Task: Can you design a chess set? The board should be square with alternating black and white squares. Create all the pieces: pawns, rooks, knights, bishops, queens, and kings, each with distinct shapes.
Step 3358:
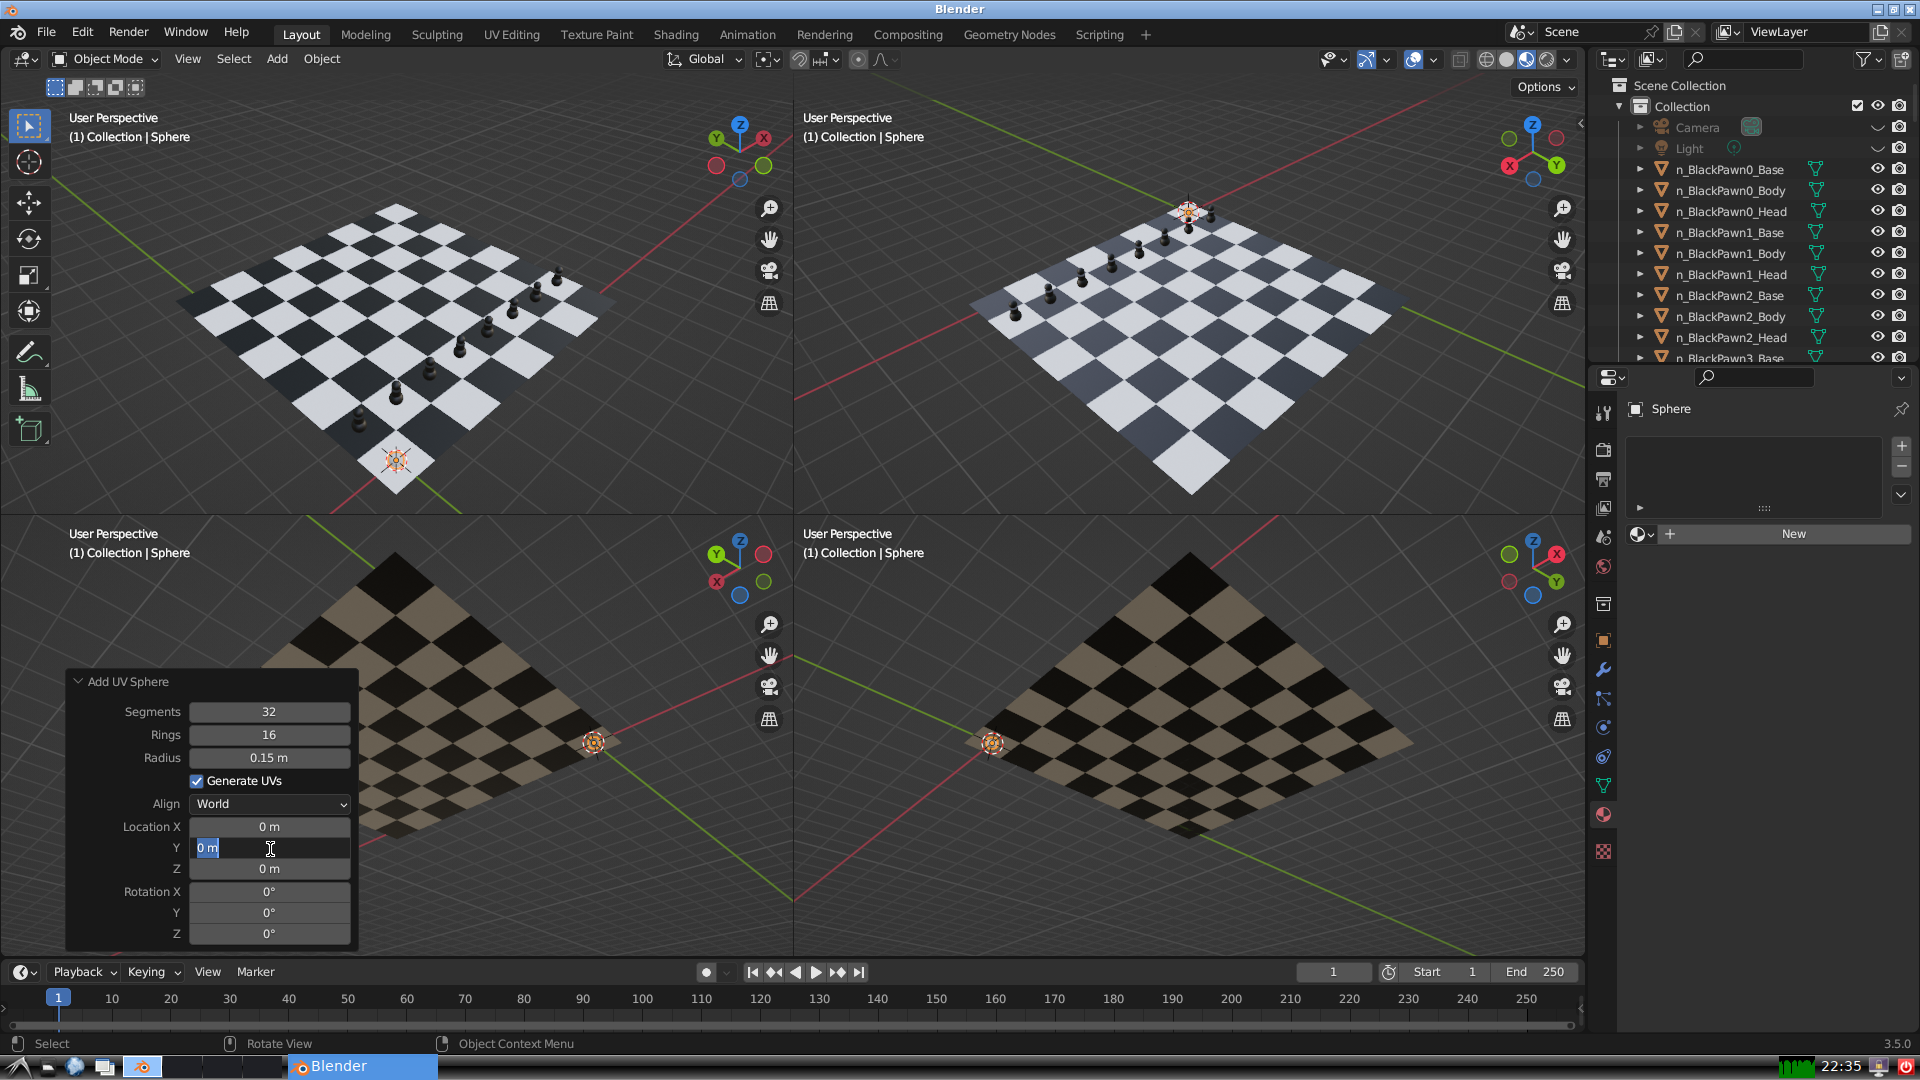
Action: input_text: 6.0